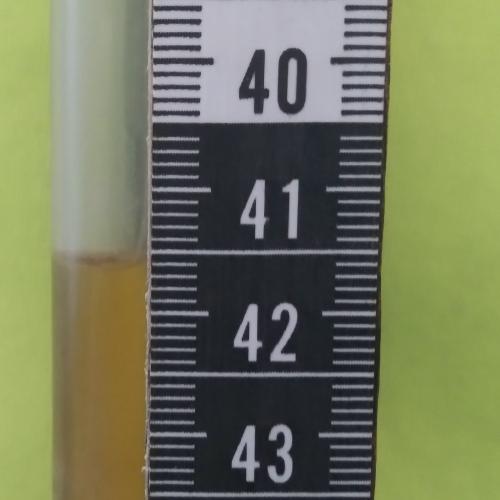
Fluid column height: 41.6 cm